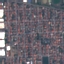
Label: Residential